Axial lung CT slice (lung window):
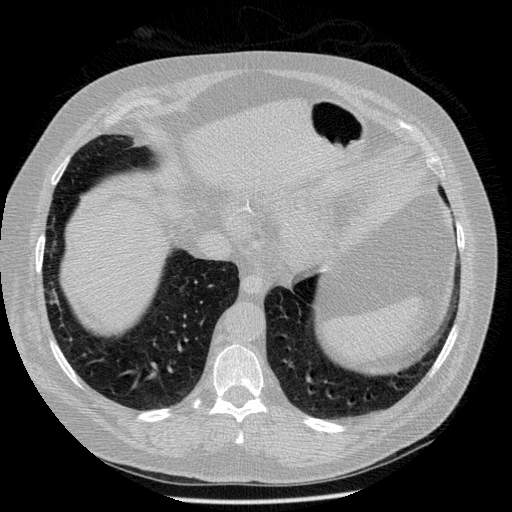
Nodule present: no